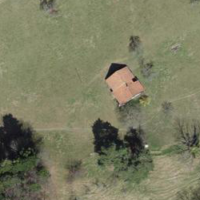
EUNIS habitat code: 24
Species observed at this site:
Stellaria graminea